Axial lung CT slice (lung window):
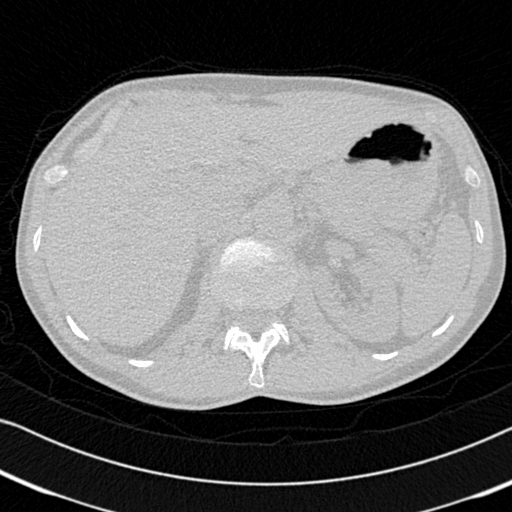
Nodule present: no